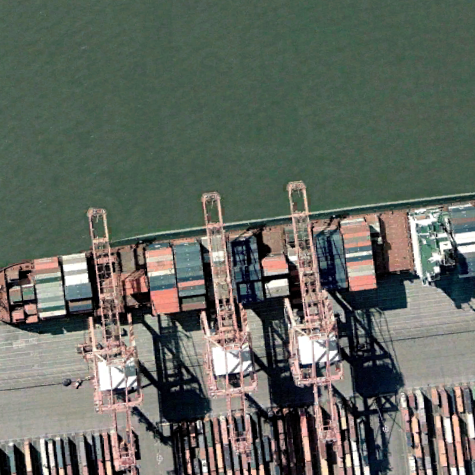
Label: Container_ship